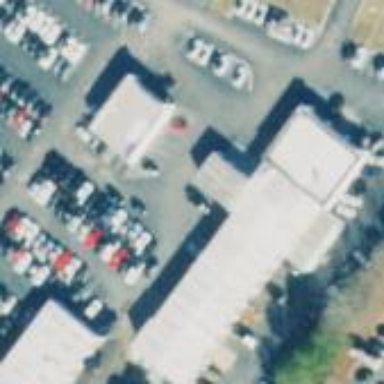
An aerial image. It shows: Car shop building.